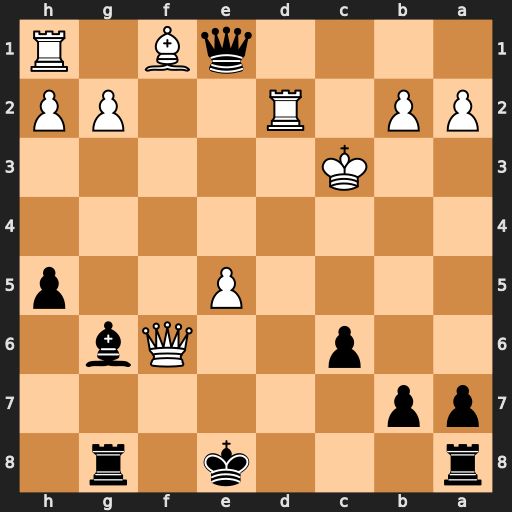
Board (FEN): r3k1r1/pp6/2p2Qb1/4P2p/8/2K5/PP1R2PP/4qB1R
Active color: b
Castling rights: q
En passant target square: -
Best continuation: Qc1+ Kb3 Qxd2 Qe6+ Kf8